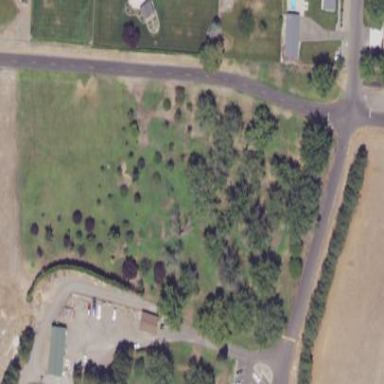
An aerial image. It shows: Arboretum garden filled with leisurely areas.